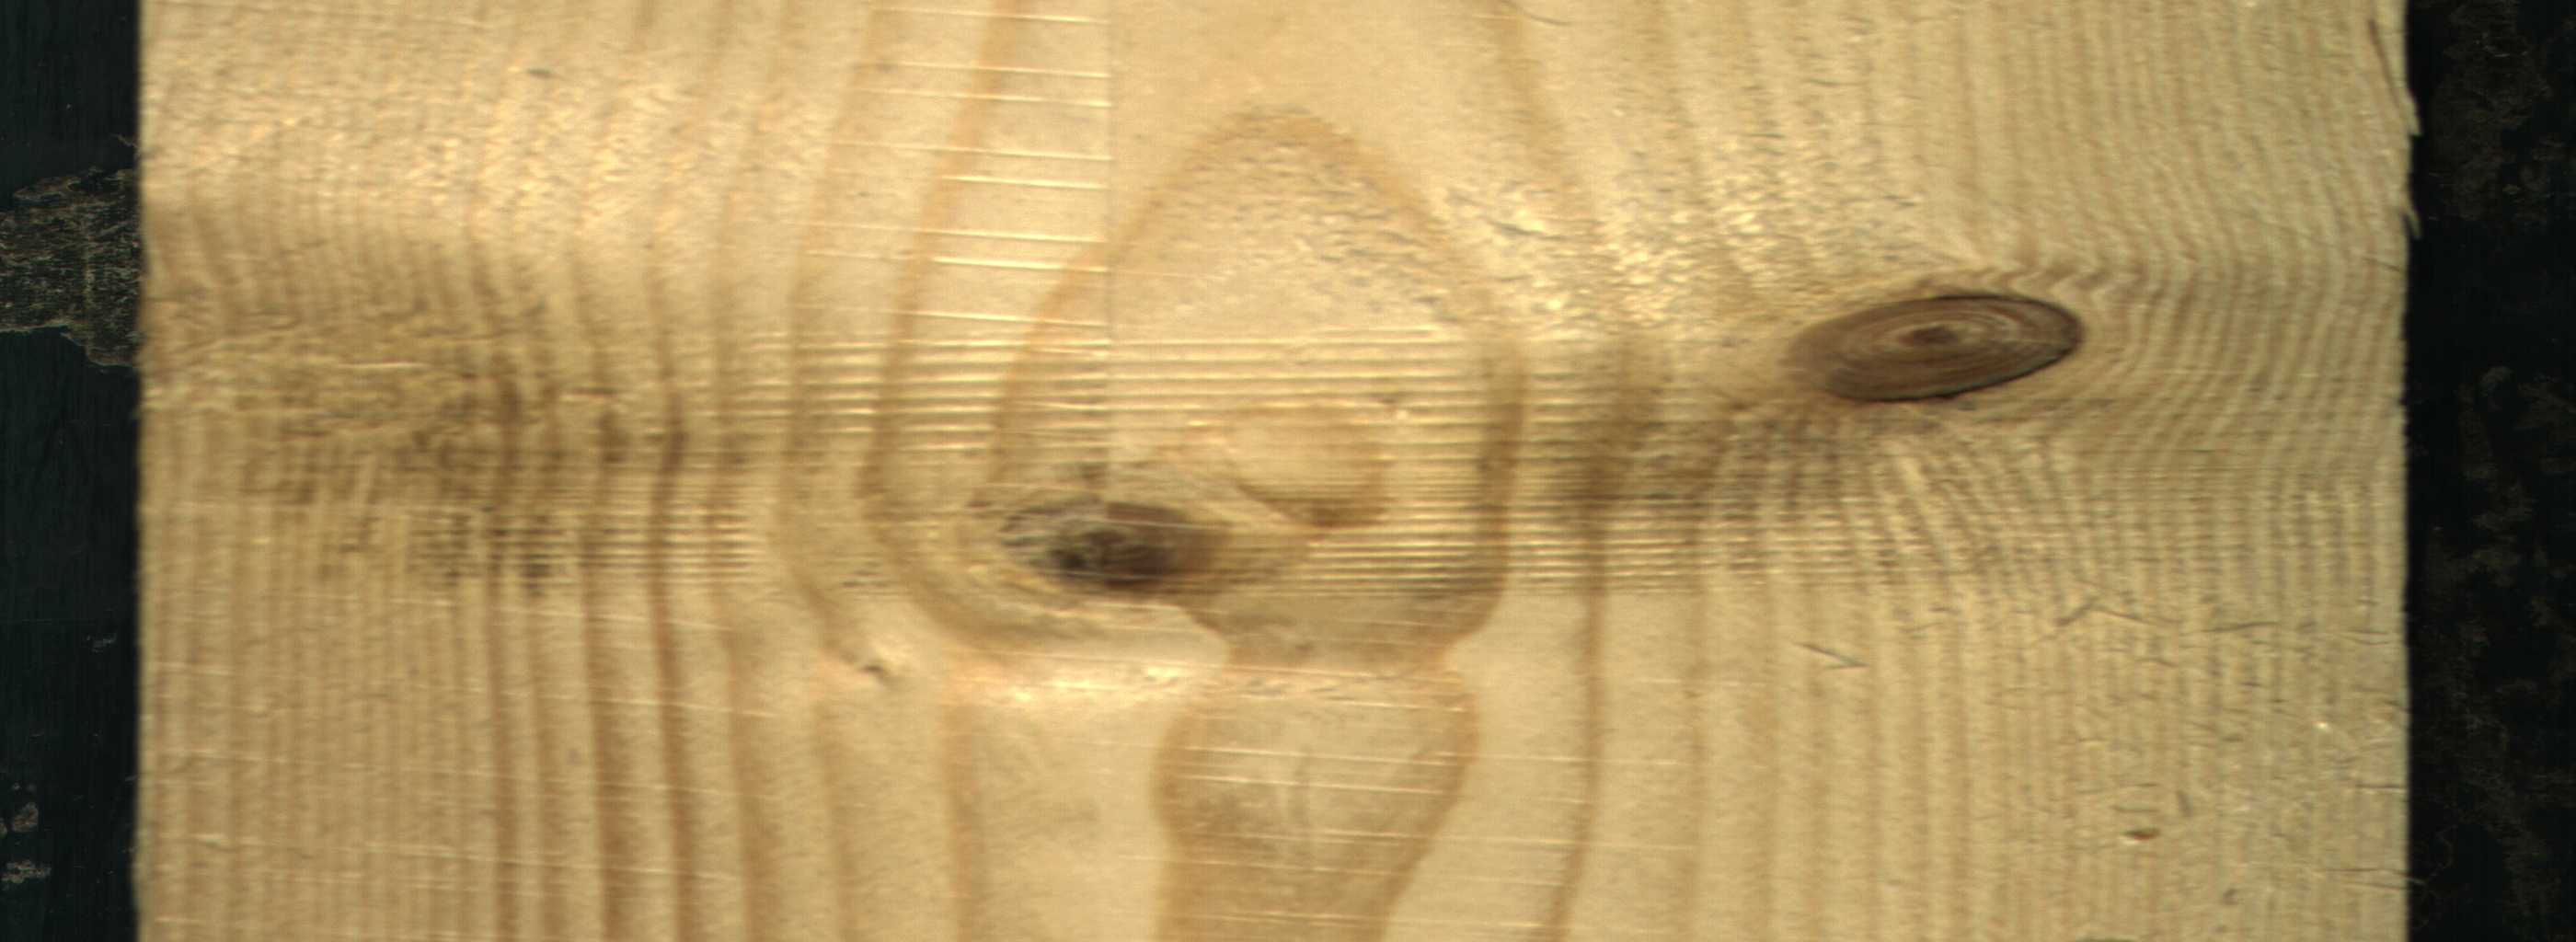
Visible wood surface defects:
Live_Knot
Live_Knot